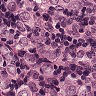
Metastatic tissue present: yes